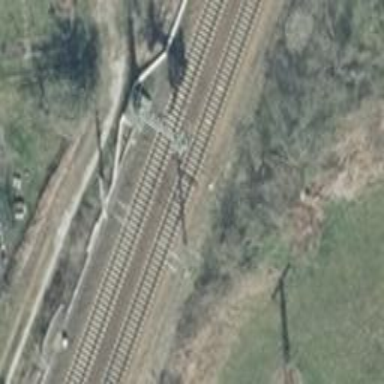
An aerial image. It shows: Railway signal with block marker train protection type.